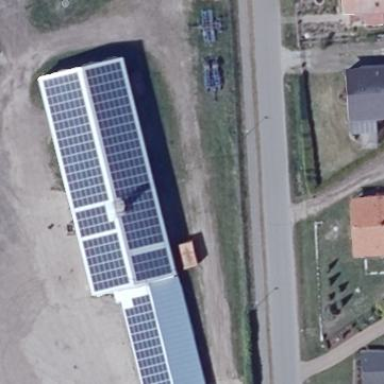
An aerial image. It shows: Building featuring small installation solar photovoltaic panel for electricity generation.